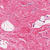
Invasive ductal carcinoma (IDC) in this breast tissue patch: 0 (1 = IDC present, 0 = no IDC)